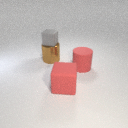
large brown metal cylinder behind large red rubber cube